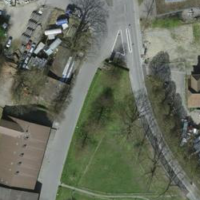
EUNIS habitat code: 53
Species observed at this site:
Columba palumbus